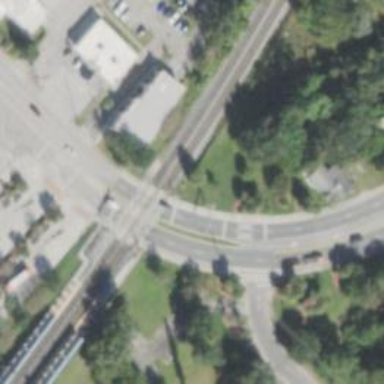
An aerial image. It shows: Railway crossing.